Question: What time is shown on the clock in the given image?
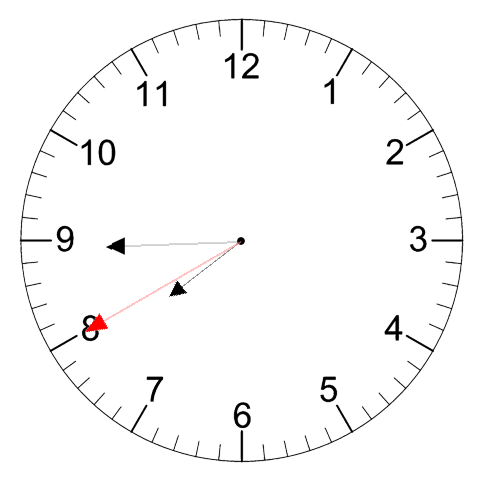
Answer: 07:44:40